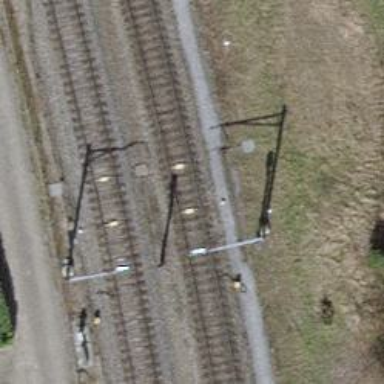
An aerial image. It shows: Railway signal.